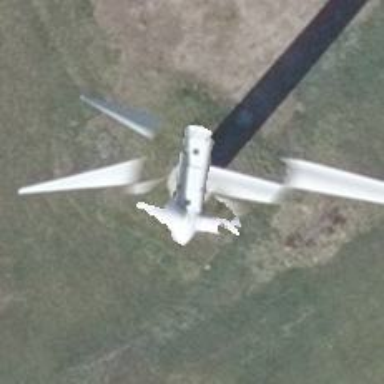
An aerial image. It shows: Wind generator of the horizontal axis type made by Vestas.